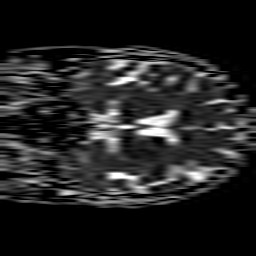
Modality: ADC
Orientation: coronal
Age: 62
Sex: female
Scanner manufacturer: philips
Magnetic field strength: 1.5 T
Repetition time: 3.639 s
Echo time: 0.09255 s